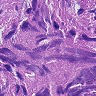
Metastatic tissue present: yes